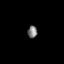
Tissue: skin
Cell type: Fibroblasts
Senescence score: 0.6734
Nuclear area (px): 115
Mean DAPI intensity: 123.896